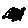
Label: square